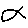
Label: fish